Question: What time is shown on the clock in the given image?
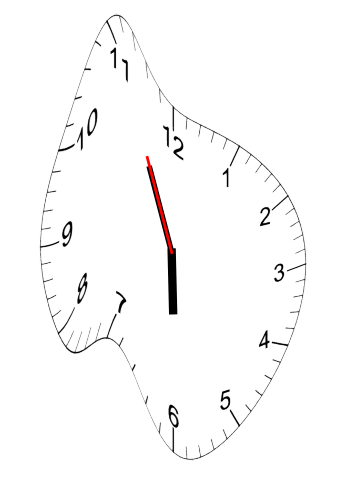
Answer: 05:55:56